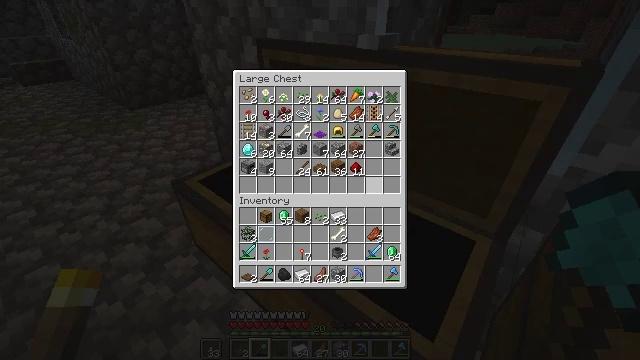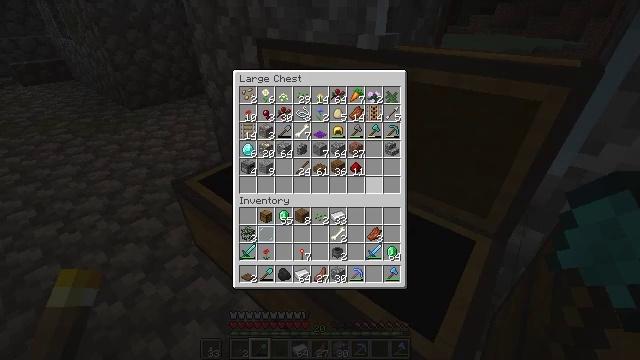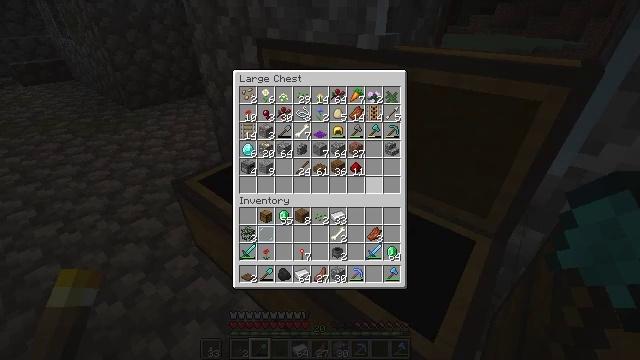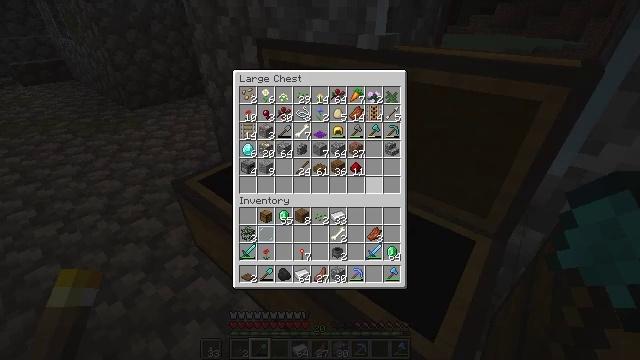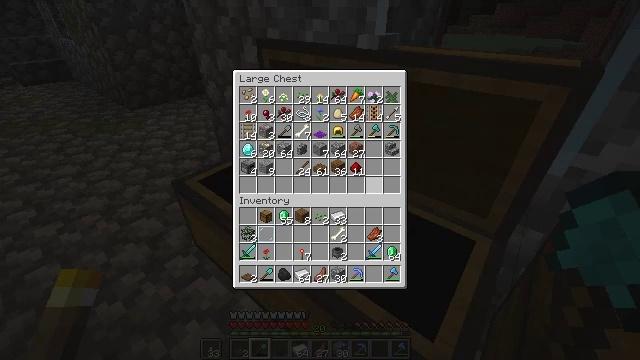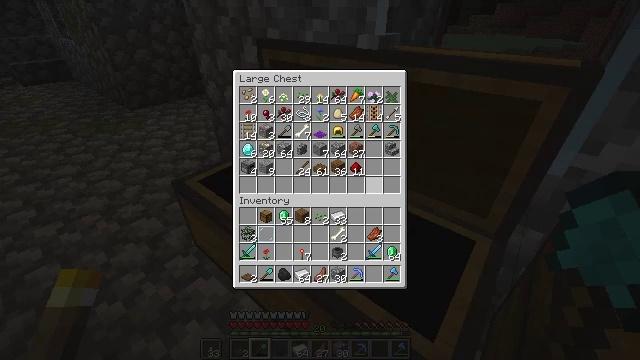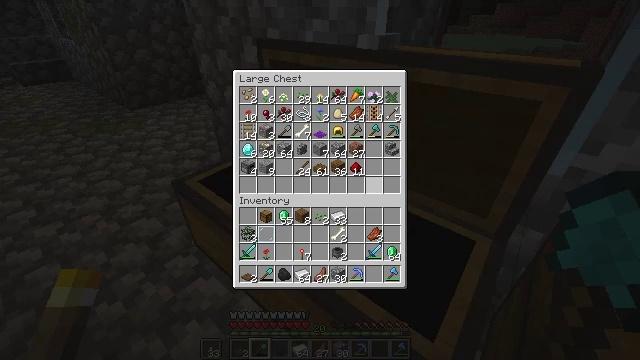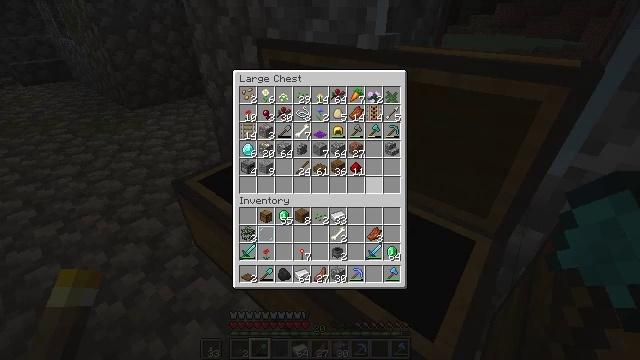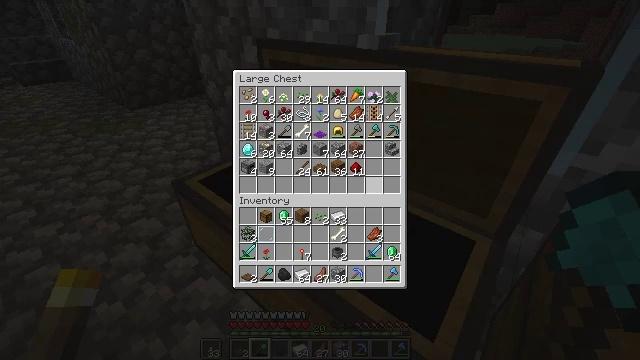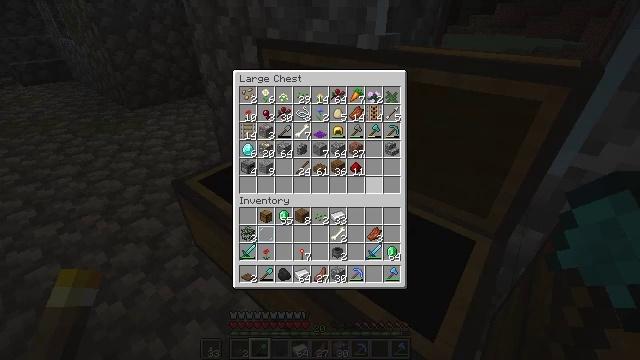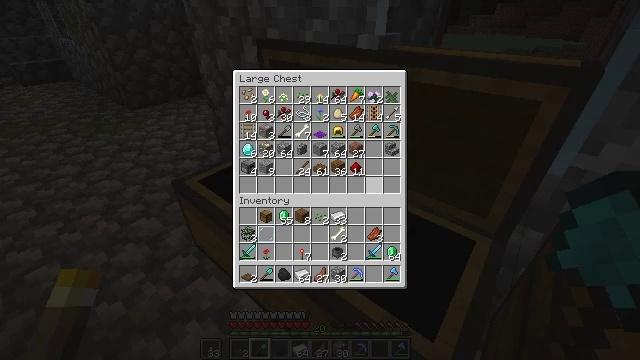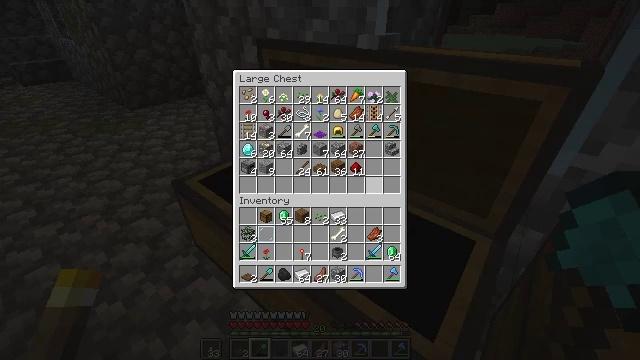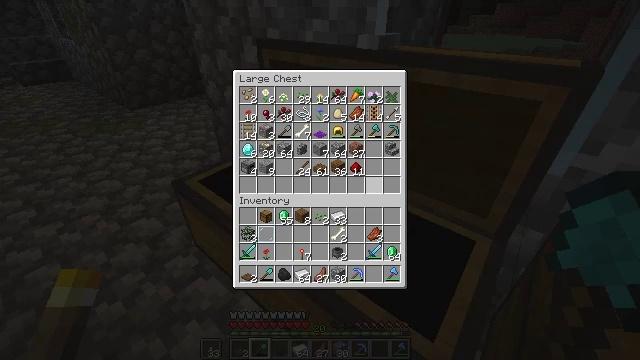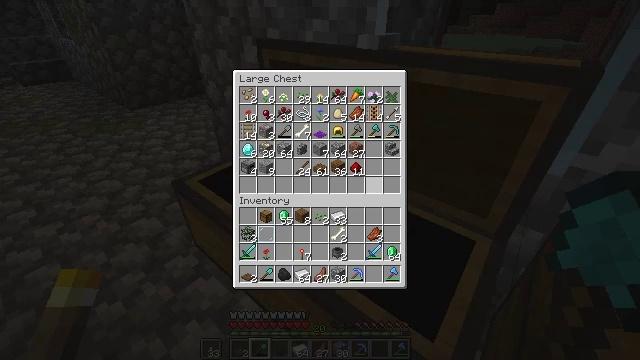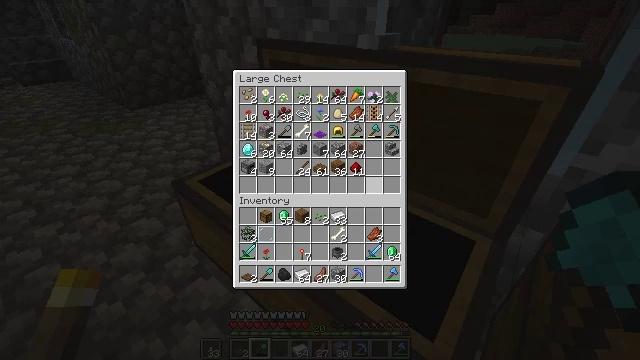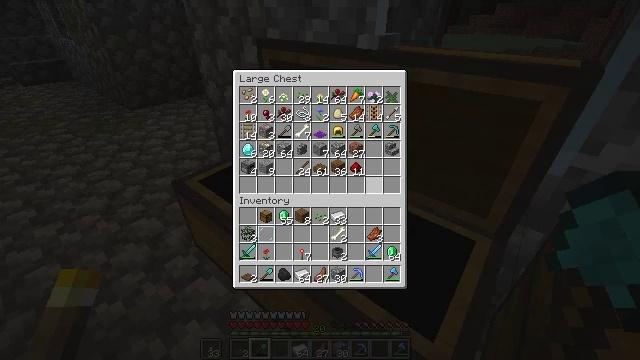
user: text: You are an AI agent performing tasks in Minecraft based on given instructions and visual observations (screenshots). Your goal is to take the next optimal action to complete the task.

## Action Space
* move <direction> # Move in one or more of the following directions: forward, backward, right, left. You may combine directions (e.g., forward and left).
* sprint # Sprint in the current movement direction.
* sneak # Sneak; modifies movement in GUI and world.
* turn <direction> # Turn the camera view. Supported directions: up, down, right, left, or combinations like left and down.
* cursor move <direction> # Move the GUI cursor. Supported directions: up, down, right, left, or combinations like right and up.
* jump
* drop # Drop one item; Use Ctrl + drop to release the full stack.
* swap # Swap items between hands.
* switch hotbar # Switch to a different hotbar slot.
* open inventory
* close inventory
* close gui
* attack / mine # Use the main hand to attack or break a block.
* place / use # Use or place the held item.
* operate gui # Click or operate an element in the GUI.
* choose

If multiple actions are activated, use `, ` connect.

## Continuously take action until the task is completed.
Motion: motion action
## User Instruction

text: Craft a light gray carpet using the crafting table.
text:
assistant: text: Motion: no_op
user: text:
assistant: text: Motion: no_op
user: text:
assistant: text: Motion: no_op
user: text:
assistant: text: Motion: no_op
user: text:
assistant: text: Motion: no_op
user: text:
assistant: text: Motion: no_op
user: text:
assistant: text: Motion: no_op
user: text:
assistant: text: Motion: no_op
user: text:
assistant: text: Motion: no_op
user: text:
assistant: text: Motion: no_op
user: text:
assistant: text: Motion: no_op
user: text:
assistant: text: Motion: no_op
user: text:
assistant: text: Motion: no_op
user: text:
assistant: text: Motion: no_op
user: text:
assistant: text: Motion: no_op
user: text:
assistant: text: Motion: no_op
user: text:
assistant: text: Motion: no_op
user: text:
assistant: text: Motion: no_op
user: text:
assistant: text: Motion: no_op
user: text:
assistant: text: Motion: no_op
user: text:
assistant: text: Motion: no_op
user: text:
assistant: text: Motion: no_op
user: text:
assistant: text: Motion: no_op
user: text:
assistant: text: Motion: no_op
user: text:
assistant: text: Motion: no_op
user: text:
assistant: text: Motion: no_op
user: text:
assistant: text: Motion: no_op
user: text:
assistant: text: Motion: no_op
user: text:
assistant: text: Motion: no_op
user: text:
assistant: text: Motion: no_op